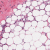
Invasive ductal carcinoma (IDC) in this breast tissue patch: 0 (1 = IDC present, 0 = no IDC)